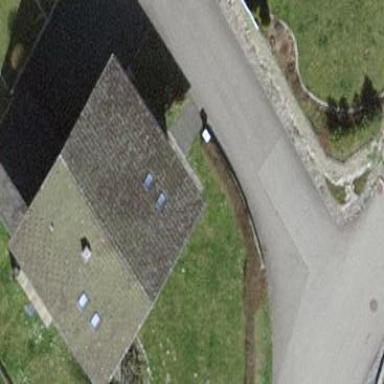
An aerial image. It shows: Detached building.